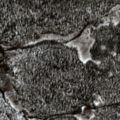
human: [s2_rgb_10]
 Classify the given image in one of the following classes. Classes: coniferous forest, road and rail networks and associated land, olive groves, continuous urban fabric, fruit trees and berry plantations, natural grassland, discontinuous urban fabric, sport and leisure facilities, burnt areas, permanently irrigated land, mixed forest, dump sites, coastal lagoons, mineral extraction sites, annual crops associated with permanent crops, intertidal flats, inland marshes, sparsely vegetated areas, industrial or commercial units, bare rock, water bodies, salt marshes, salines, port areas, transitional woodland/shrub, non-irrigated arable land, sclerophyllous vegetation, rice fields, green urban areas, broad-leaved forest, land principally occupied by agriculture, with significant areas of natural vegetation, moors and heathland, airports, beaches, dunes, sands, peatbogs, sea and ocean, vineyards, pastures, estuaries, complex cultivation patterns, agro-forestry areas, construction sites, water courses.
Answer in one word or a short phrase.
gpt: coniferous forest